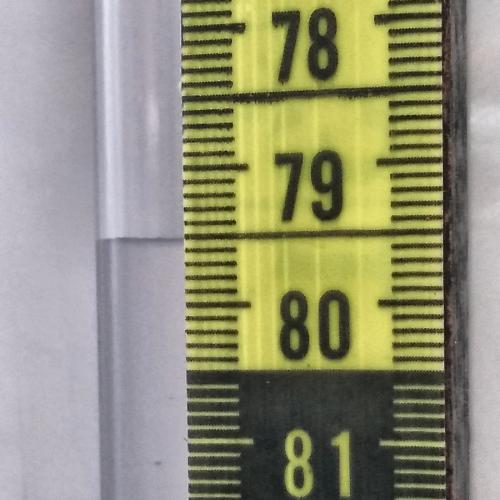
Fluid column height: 79.5 cm